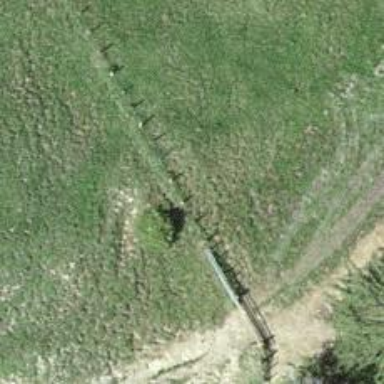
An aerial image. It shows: Gate.